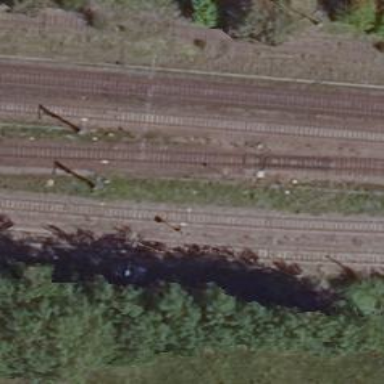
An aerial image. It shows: Railway switch with turnout to the right.